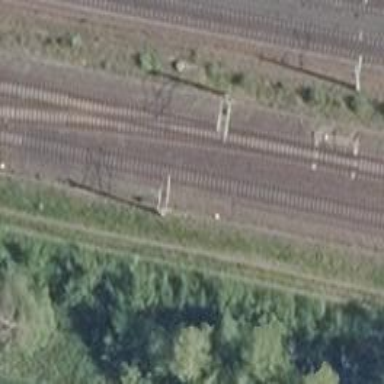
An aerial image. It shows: Railway milestone with catenary mast.